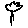
Label: flower